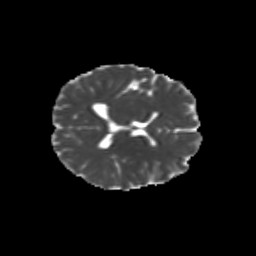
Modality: MD
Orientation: axial
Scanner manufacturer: siemens
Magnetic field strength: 3 T
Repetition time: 9.2 s
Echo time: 0.084 s